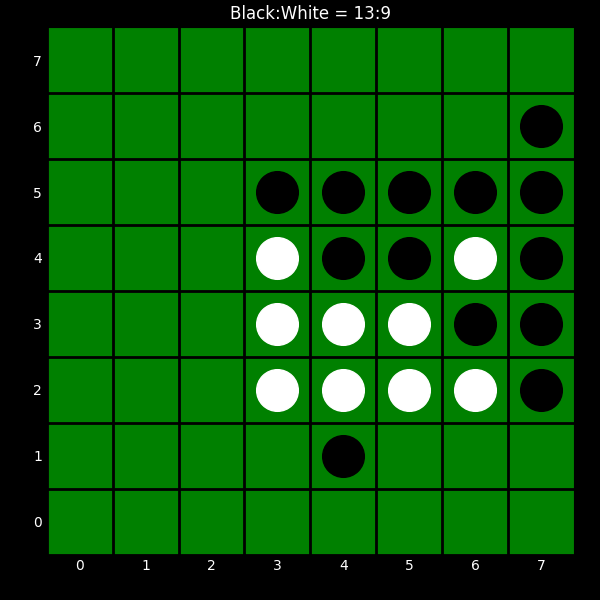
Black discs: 13
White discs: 9